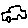
Label: car